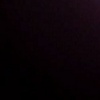
Label: space